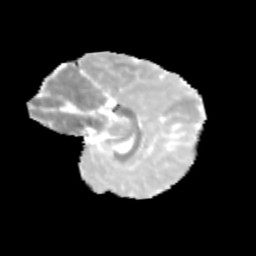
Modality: MD
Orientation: sagittal
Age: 11
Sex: female
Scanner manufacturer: siemens
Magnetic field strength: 3 T
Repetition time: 3.8 s
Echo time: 0.07 s